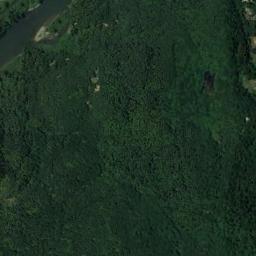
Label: forest